Question: I am having trouble to hide one option in recurrence editor in a standardized way. I have tried to hide it by custom code but it sometimes creates not predictable behaviour.
This is what I am trying to hide:

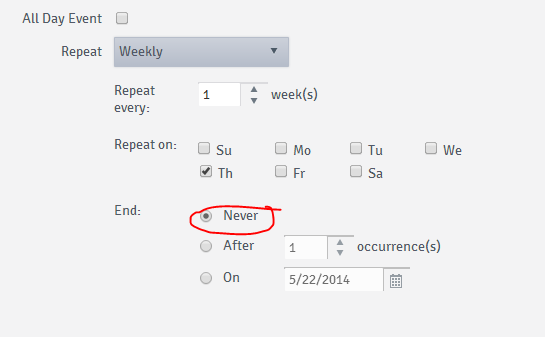
Answer: I just got a response from Telerik's support, which I pay for. Splice the dropdown's data and re-set it:
'''
edit: function (e) {
// remove Yearly" from re-occurence dropdown
var ddl = $('input[title="Recurrence editor"]').data('kendoDropDownList');
if (ddl) {
var data = ddl.dataSource.data();
data = data.slice(0, 4);
ddl.setDataSource(data);
}
},
'''
<URL>.